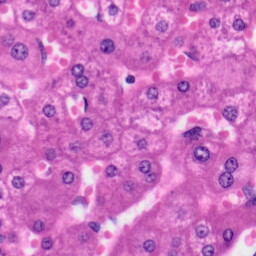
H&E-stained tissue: Liver